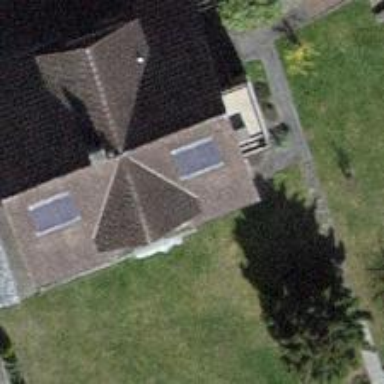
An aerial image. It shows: Building with tile roof.